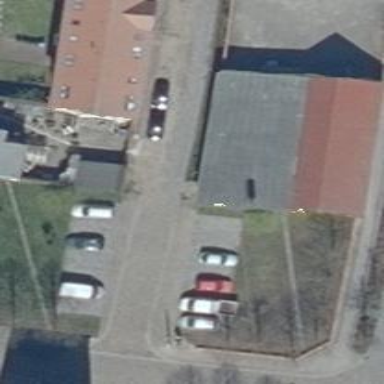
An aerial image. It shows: Building that houses fishing shop.